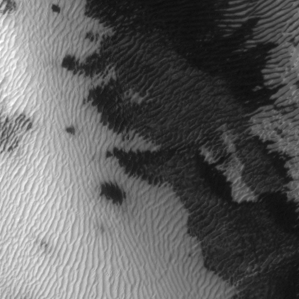
Label: frost